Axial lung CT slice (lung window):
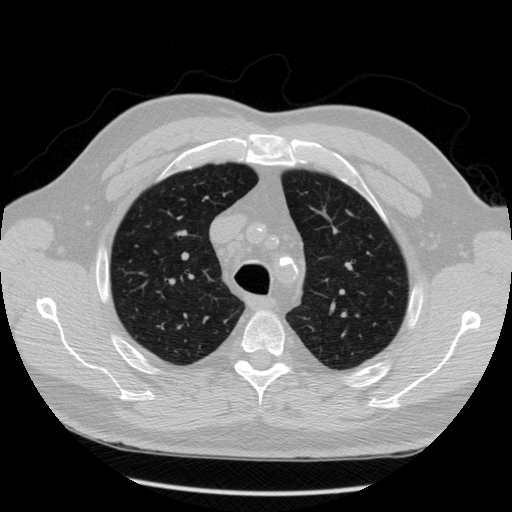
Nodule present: no